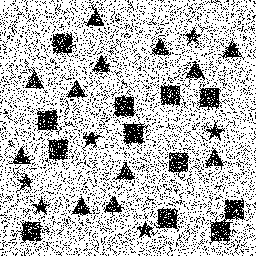
Squares: 12
Triangles: 12
Stars: 6
Total shapes: 30